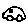
Label: car